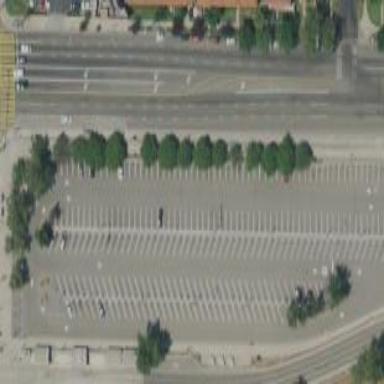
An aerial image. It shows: Parking area with surface parking. It includes park and ride facilities.